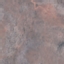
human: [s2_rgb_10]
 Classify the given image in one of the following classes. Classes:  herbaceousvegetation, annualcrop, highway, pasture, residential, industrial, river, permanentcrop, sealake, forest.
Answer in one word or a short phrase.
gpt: HerbaceousVegetation